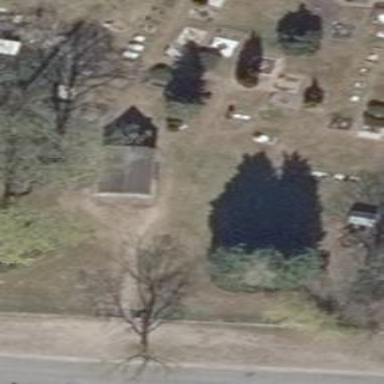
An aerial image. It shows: Cemetery.